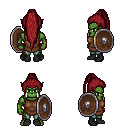
a pixel art fantasy rpg character, male body template, orc, green skin, brown tunic, teal pants, brunette extra-long topknot hairstyle, black shoes, shield, four views (front, back, left, right), 2x2 character sprite sheet, small pixel art, hard edges, no anti-aliasing